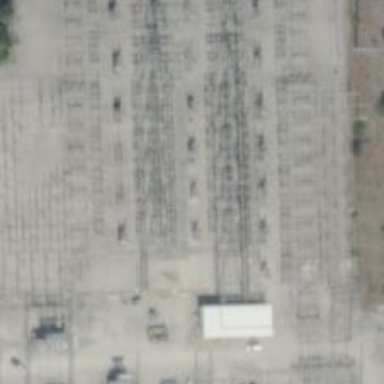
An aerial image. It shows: Switch used for power control.